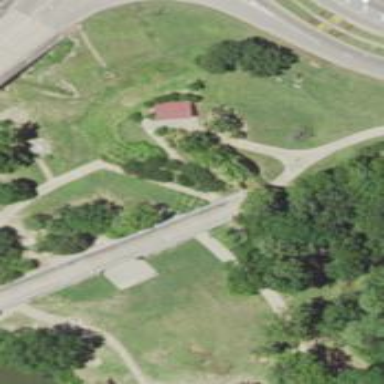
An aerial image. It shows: Path leading to bridge.